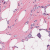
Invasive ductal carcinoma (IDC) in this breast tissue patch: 0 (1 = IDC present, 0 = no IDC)